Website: home-depot
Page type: account-selection
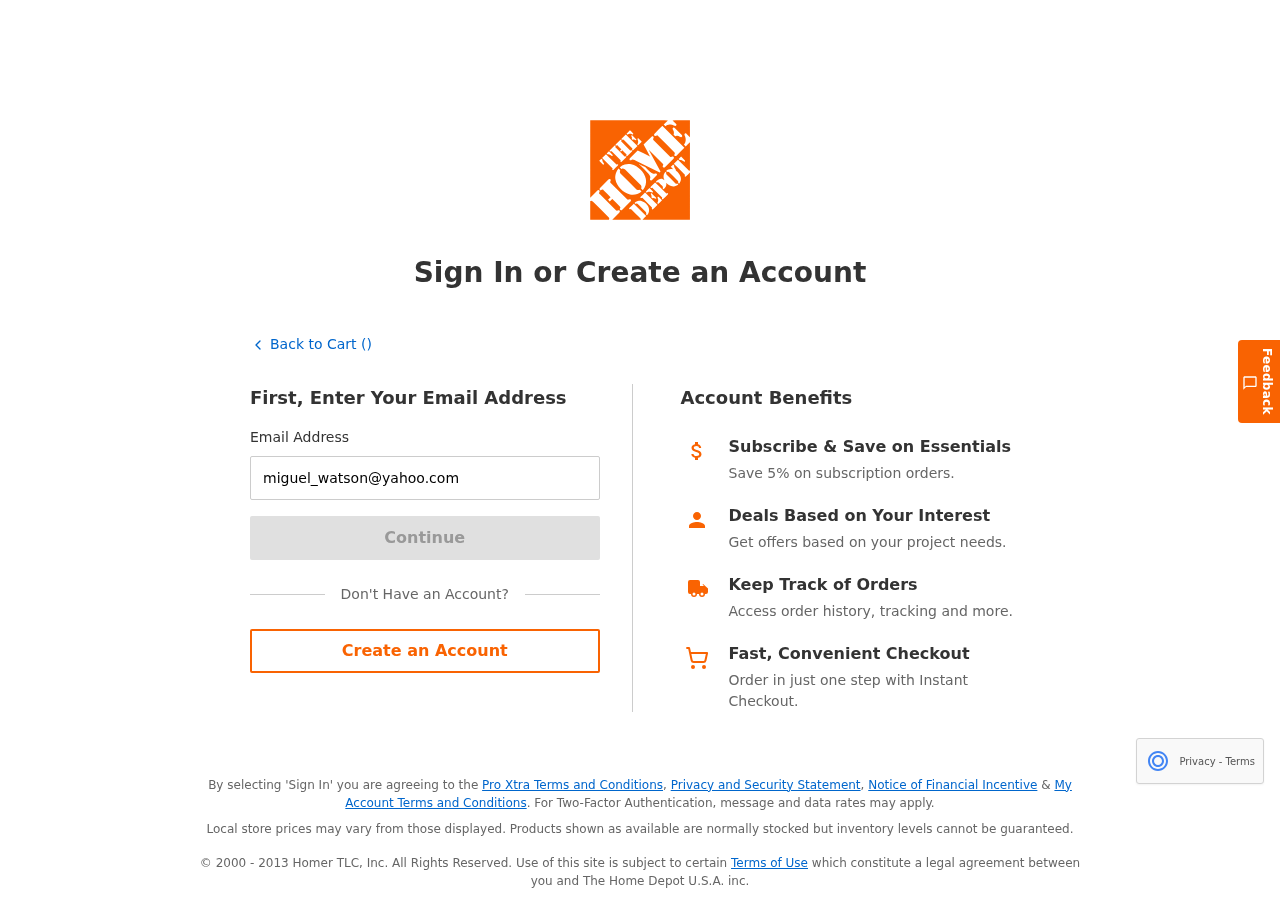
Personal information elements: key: PII_EMAIL
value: miguel_watson@yahoo.com